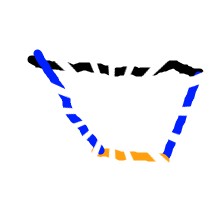
Shape: trapezoid